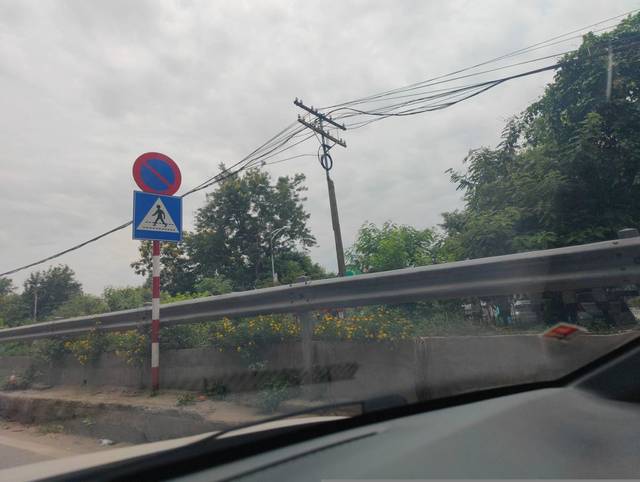
Region: Vietnam
Coordinates: 21.014, 105.841